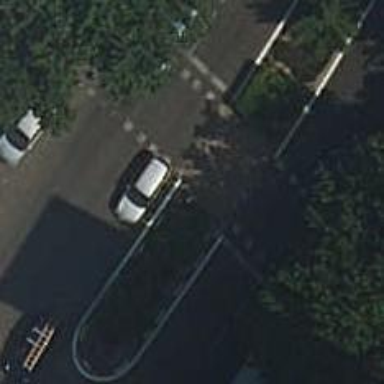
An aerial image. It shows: Kerb serving as barrier.